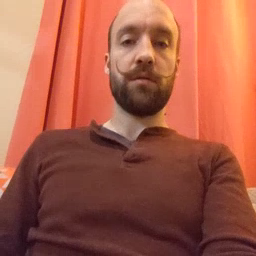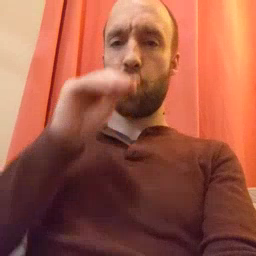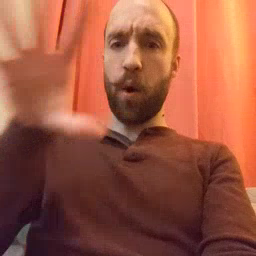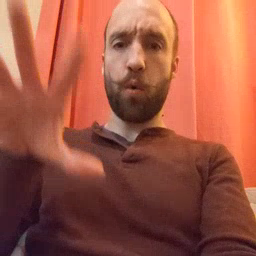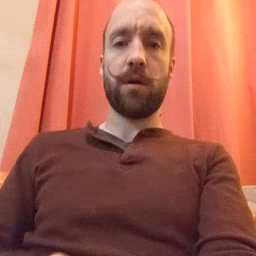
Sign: blow